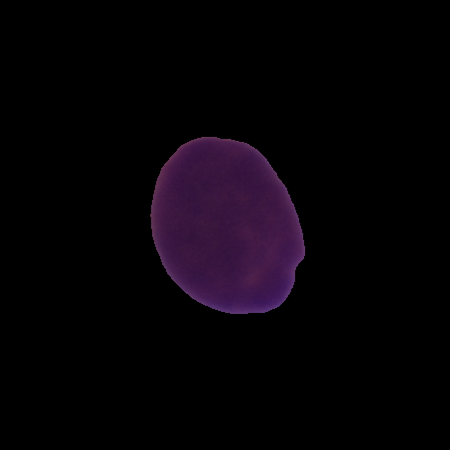
Label: cancer